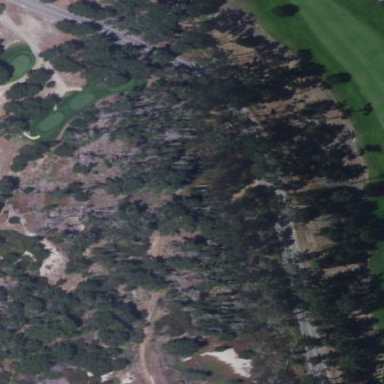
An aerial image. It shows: Golf rough area.